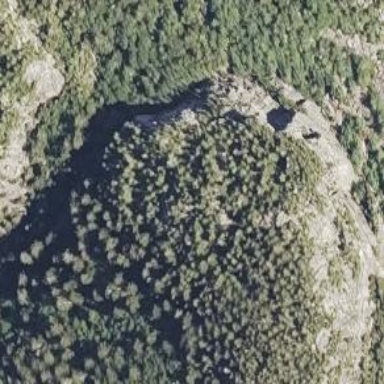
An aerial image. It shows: Landscape of bare rock.